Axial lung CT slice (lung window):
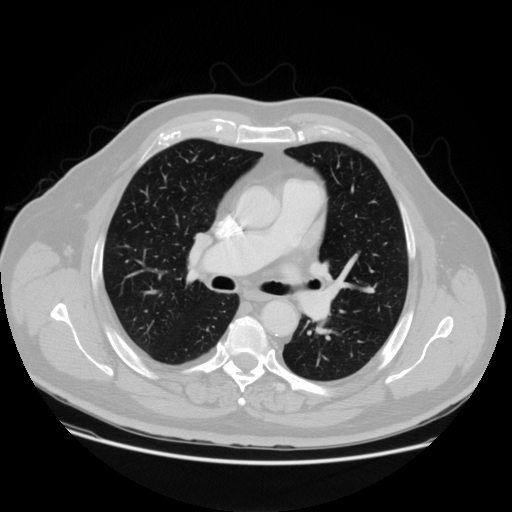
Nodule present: no